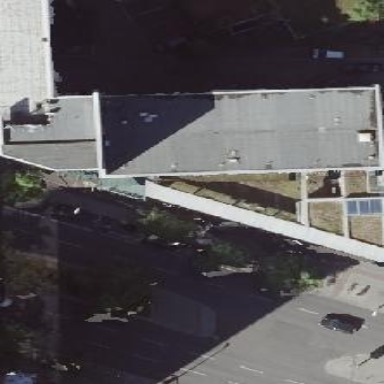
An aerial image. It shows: Commercial building.